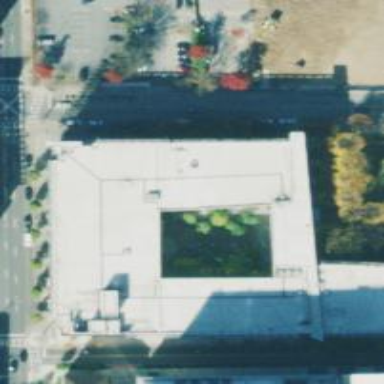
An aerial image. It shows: Academic/research building at Georgia Institute of Technology.